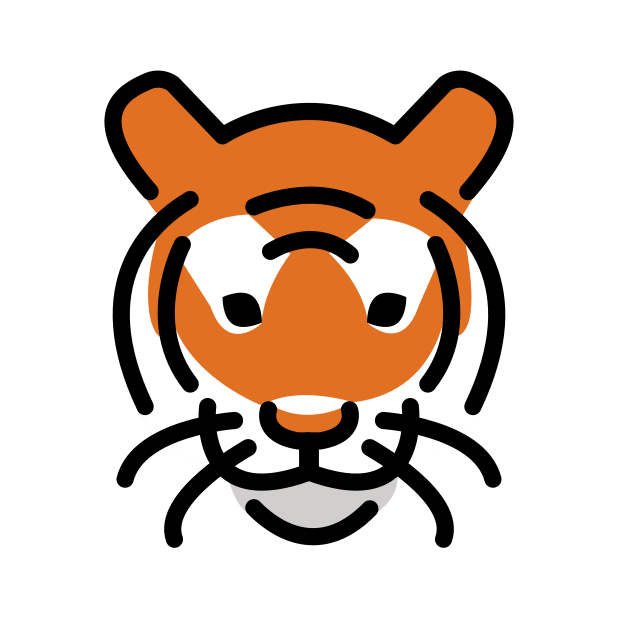
tiger face